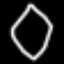
Label: diamond